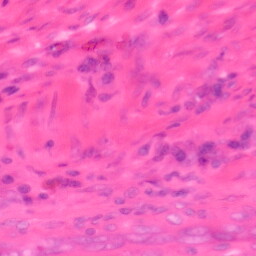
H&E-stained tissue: Colon